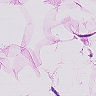
Metastatic tissue present: no